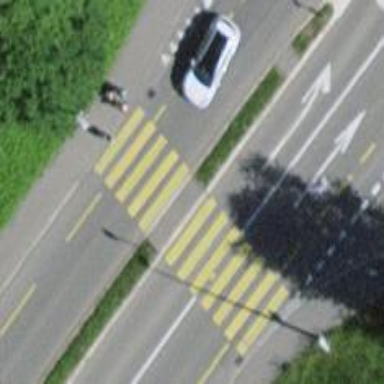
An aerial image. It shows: Marked zebra crossing with island.